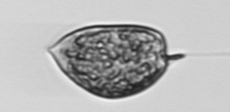
Label: Prorocentrum_micans